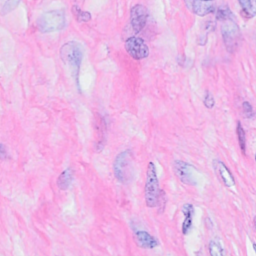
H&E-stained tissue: Breast